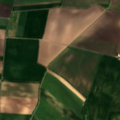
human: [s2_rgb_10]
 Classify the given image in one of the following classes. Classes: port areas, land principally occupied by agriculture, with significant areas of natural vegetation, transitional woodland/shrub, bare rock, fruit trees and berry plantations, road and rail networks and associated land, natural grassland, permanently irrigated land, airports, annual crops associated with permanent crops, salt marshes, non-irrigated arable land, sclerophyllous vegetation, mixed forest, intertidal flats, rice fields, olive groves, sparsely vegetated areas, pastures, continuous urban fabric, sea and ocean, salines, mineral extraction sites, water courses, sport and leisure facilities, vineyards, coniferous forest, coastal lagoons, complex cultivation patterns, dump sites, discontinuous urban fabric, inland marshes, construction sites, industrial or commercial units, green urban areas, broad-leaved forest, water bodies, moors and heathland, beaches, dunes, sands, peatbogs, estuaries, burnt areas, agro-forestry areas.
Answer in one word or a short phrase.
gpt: non-irrigated arable land, land principally occupied by agriculture, with significant areas of natural vegetation